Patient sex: M
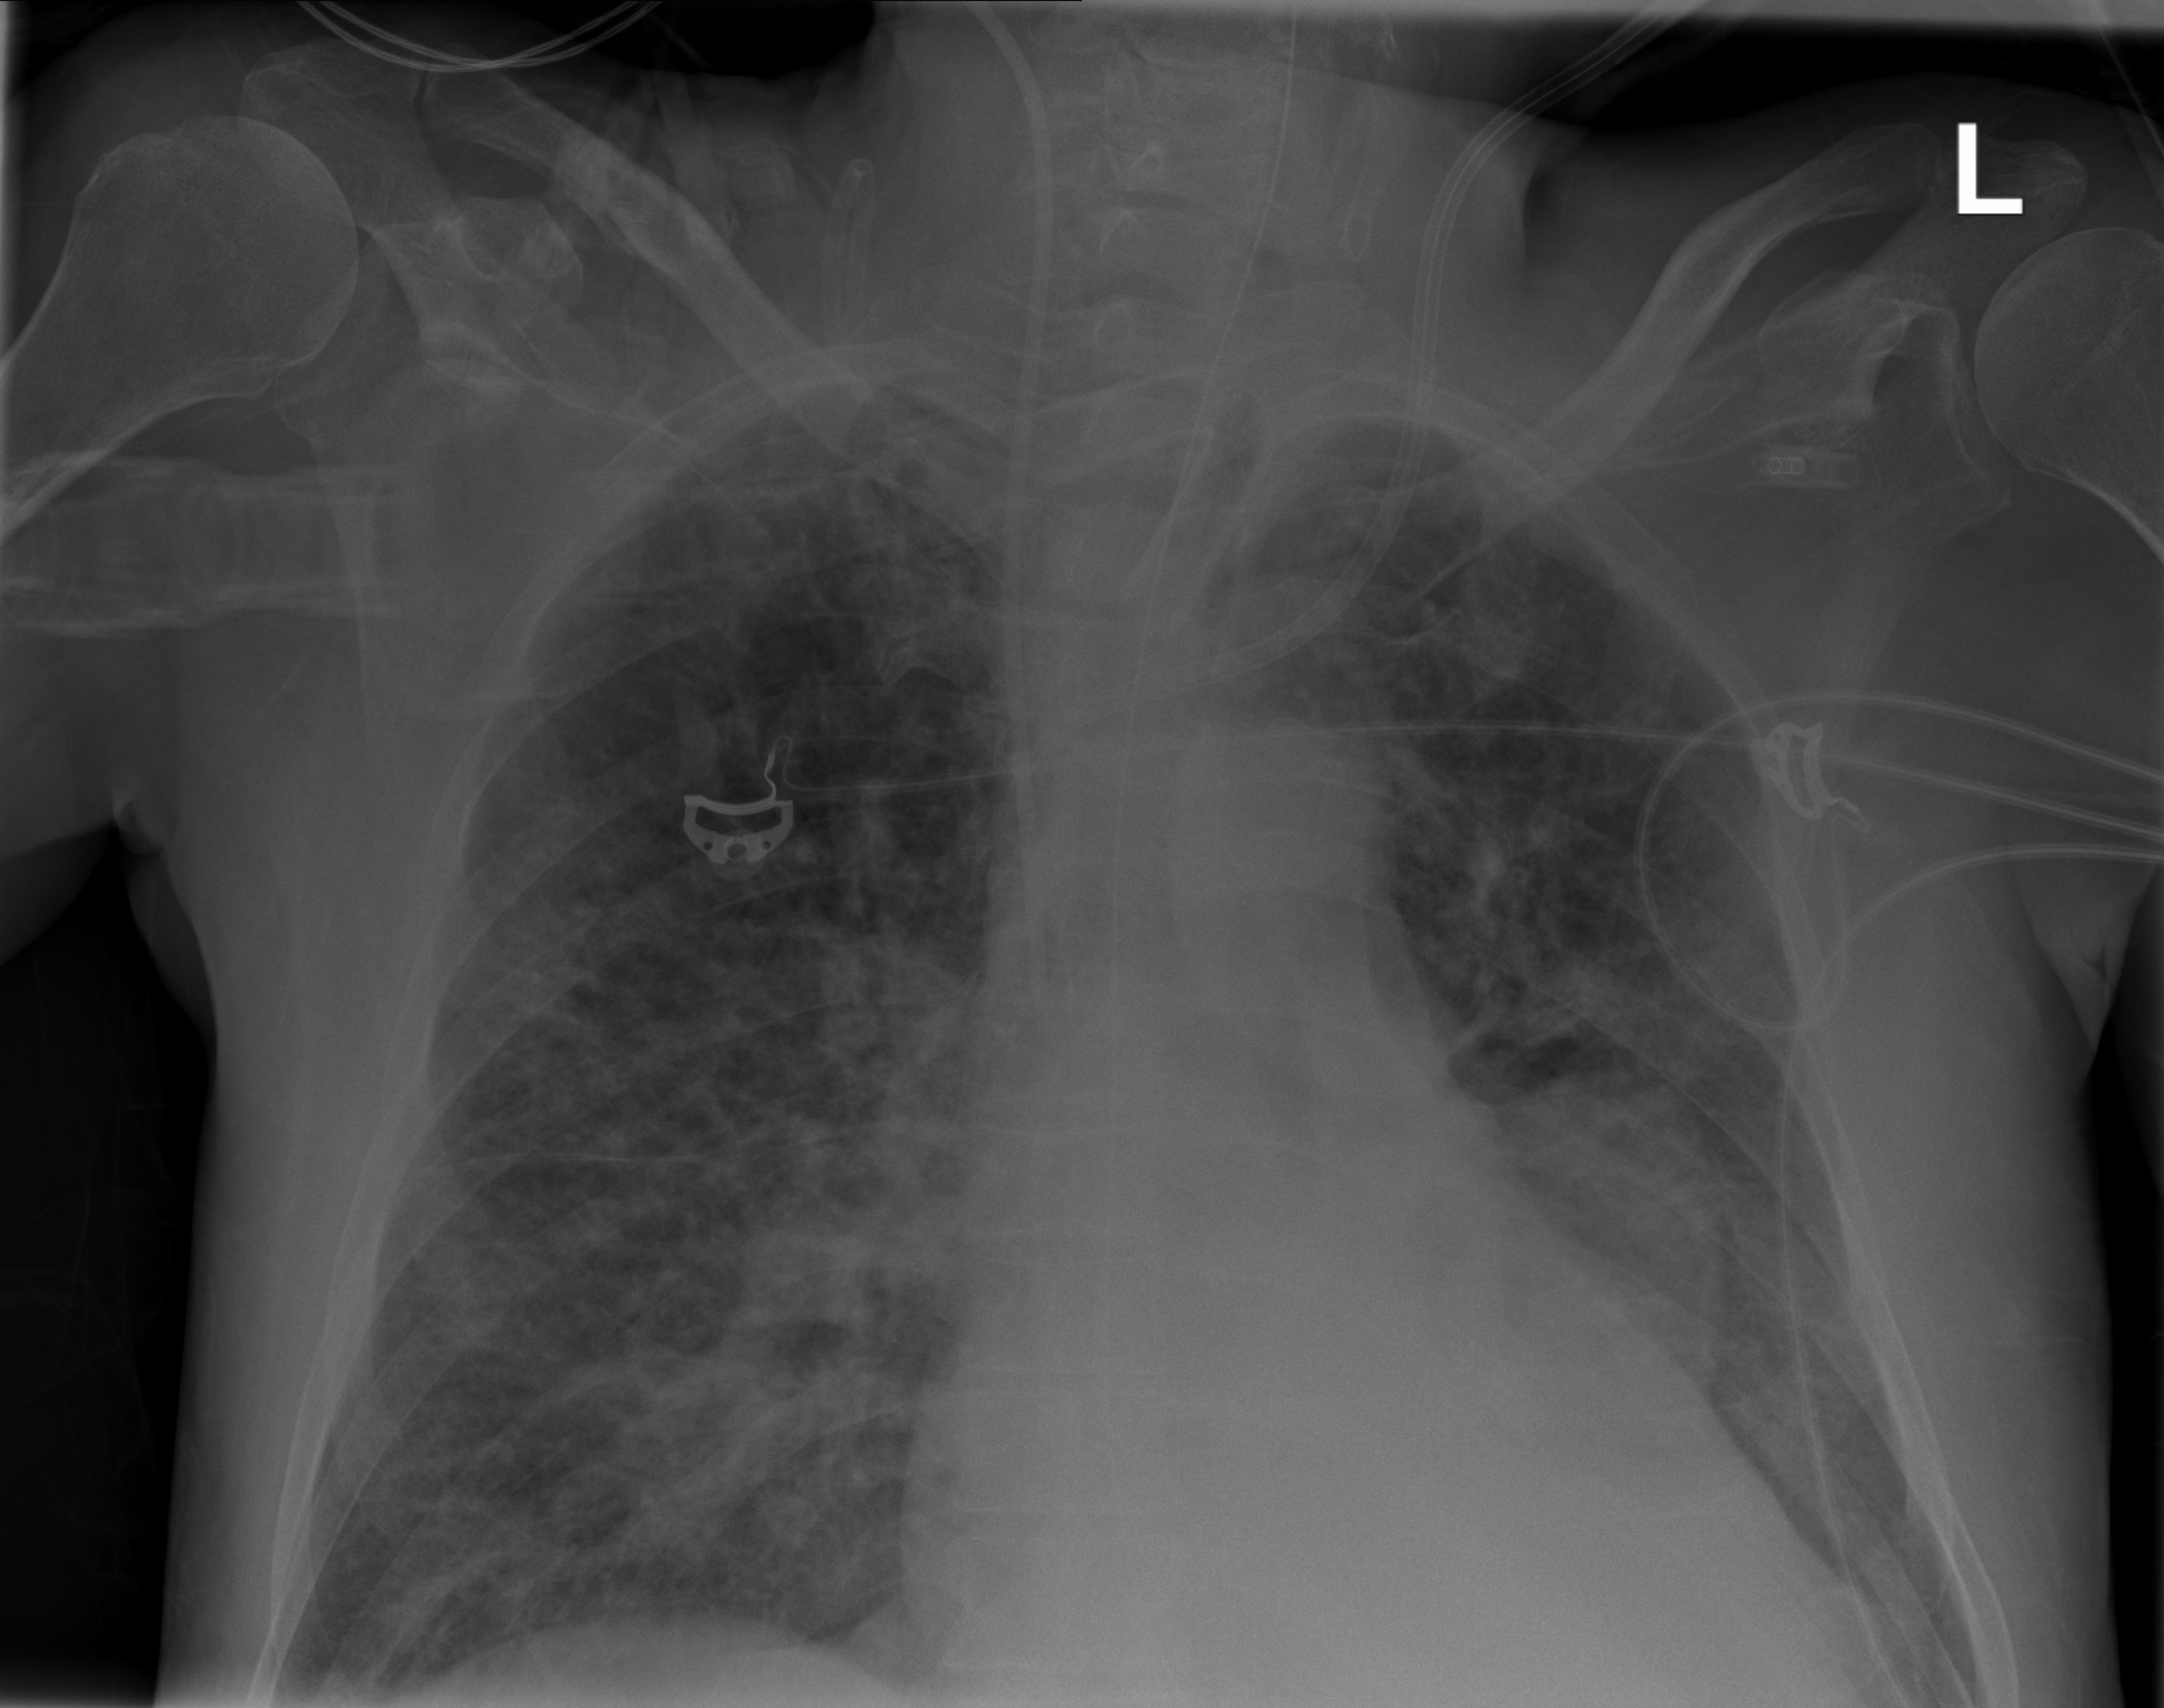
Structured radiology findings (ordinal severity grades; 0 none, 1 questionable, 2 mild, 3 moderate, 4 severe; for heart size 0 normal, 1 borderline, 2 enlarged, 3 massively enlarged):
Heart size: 1
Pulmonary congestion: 1
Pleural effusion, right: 0
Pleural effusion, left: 2
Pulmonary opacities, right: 3
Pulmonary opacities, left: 2
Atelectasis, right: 2
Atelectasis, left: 2